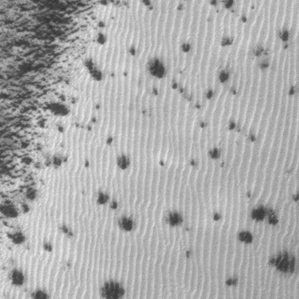
Label: frost